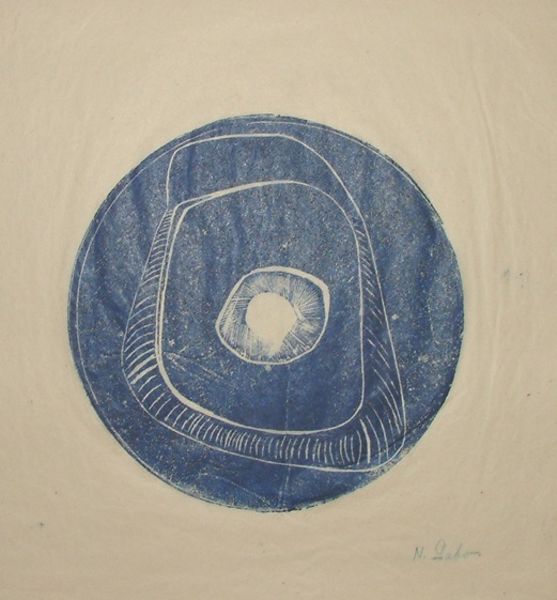
Titel: Opus 12, Opus 12
Künstler: Naum Gabo
Standort: Amherst (Massachusetts, USA)
Institution: Mead Art Museum, Amherst College
Schlagwörter: blau, blue, stairs, white, modern, print, stone, paper, abstract, square, dot, geometric, circle, eye, lines, shapes, stripes, iris, druck, round, postmodern, geometrical, abstact, skizze, concentration, center, rund, kreis, mushroom, cell, centre, fine, n, core, kratzen, auge, tiefe